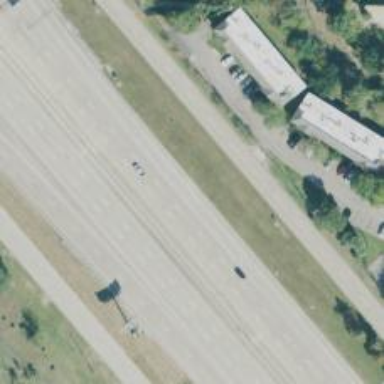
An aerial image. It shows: Motorway junction.